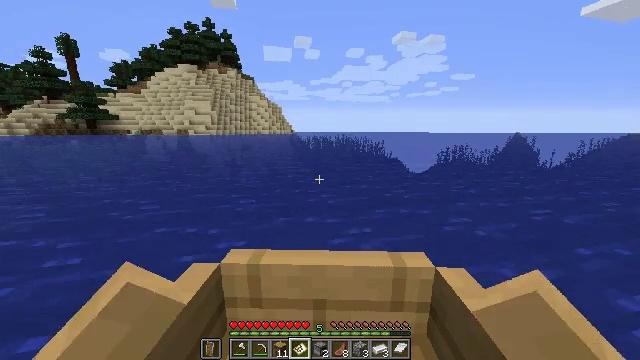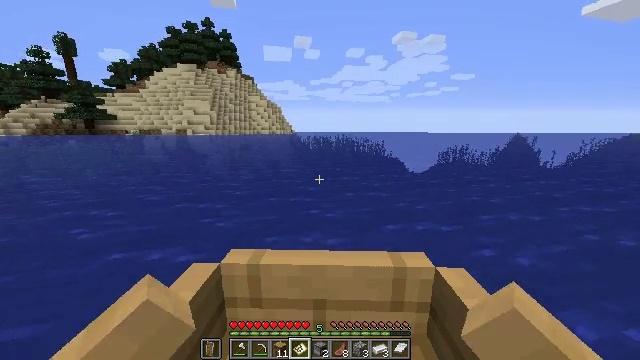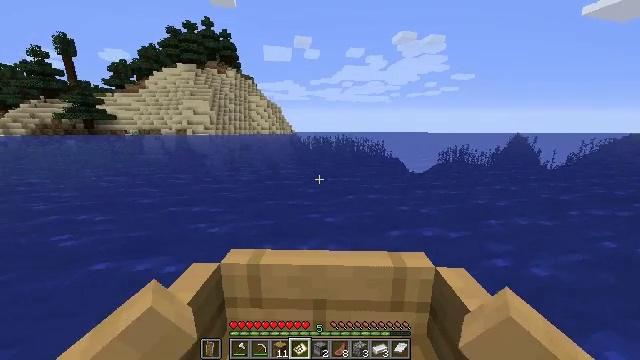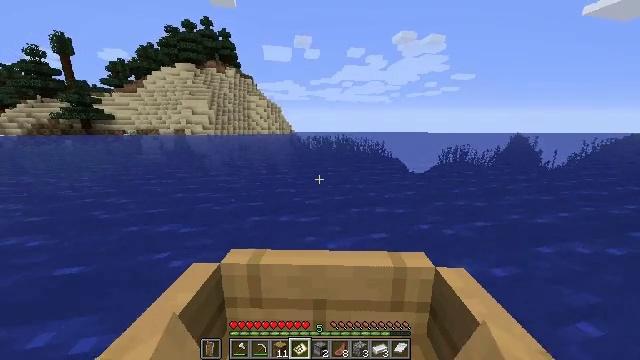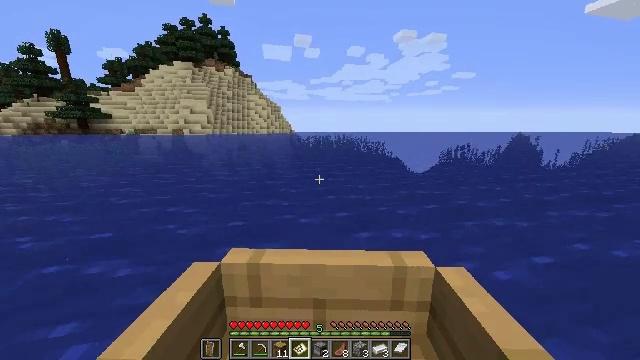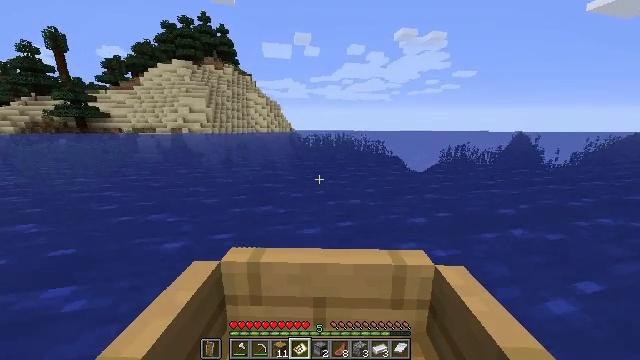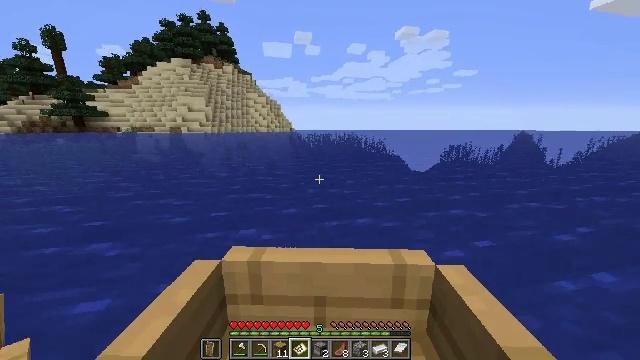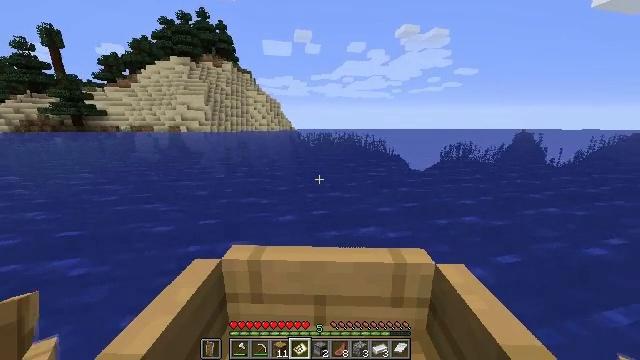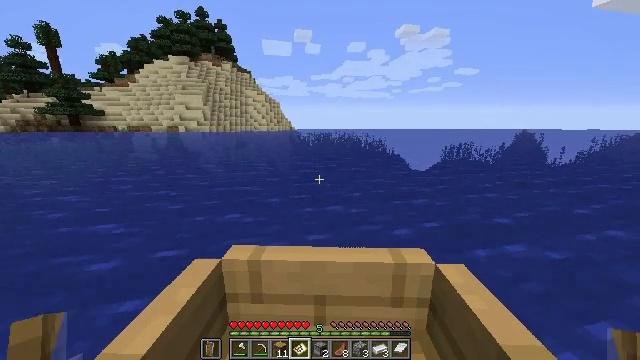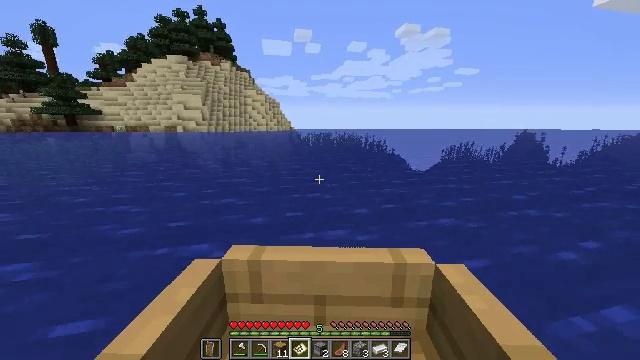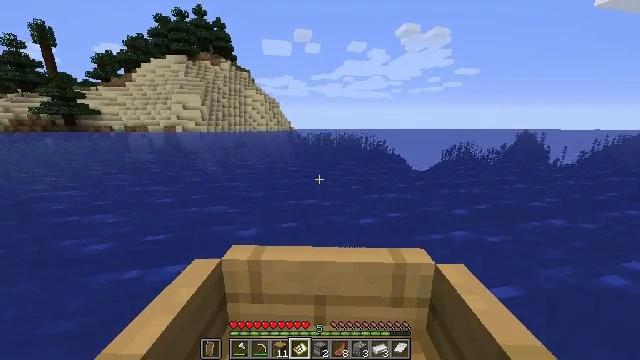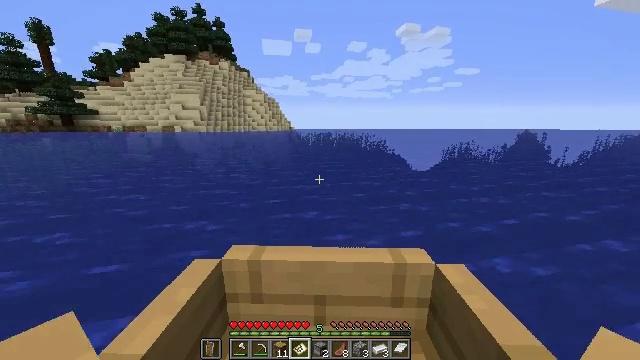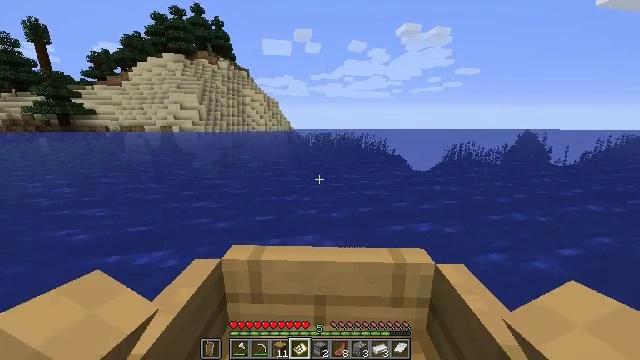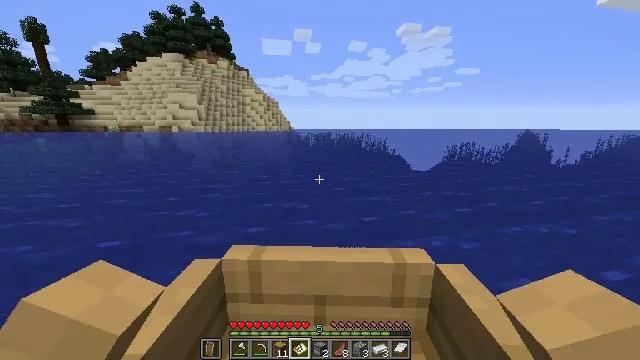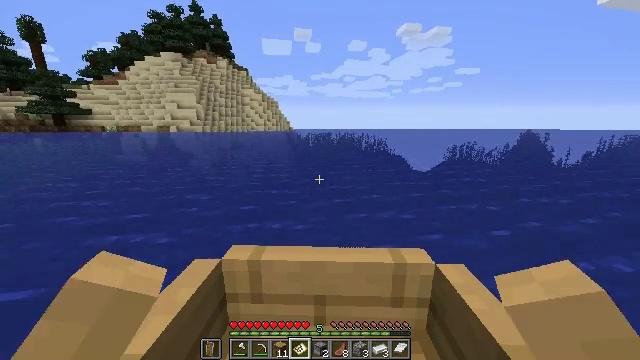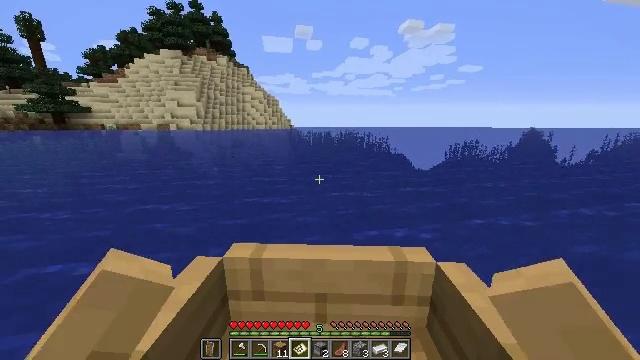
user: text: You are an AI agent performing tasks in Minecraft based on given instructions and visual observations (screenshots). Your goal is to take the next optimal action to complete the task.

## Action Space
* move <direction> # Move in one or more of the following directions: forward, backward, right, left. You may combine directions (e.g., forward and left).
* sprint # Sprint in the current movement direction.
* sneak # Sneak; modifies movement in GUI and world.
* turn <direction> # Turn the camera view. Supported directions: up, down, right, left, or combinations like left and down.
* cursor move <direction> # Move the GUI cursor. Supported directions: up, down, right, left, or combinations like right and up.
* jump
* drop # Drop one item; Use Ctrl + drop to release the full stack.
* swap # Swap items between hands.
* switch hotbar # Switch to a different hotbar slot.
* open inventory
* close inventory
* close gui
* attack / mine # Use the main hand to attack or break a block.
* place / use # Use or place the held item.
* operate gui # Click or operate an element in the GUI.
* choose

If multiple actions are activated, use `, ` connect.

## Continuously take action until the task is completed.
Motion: motion action
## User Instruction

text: Mine sand by the water.
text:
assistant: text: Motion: move forward
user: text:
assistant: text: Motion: move forward
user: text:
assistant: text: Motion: move forward
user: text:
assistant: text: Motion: move forward
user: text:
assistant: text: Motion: move forward
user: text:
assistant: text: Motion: move forward
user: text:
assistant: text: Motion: move forward
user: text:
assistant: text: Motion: move forward
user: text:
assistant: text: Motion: move forward
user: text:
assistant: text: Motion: move forward
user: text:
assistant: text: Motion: move forward
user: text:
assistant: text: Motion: move forward
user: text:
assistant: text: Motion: move forward
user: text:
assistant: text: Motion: move forward
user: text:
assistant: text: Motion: move forward
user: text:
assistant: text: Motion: move forward, turn down
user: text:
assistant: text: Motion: move forward
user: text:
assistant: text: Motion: move forward
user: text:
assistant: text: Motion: move forward, turn down
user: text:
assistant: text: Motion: move forward
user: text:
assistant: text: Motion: move forward, turn down
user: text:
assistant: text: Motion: move forward, turn up
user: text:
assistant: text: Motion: move forward
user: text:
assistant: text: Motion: move forward
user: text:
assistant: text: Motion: move forward
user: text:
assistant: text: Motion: move forward, turn left and up
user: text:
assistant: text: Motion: move forward
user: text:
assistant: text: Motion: move forward, turn left
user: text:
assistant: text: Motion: move forward, turn left
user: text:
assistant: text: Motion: move forward